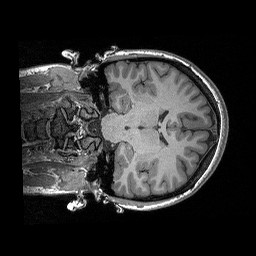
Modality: T1w
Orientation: coronal
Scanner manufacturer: siemens
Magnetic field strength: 3 T
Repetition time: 2.3 s
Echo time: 0.00298 s